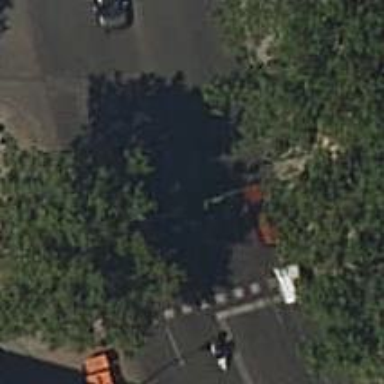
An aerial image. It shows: Crossing with traffic signals.